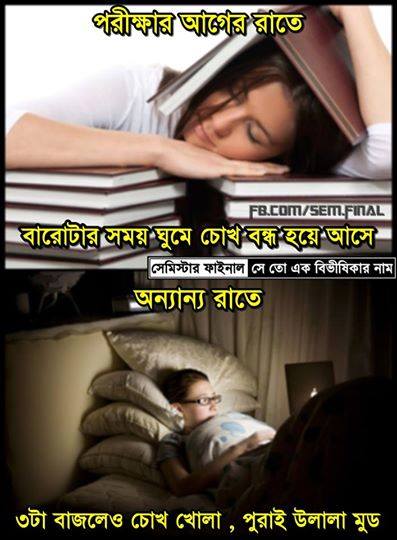
Caption: পরীক্ষার আগের রাতে বারোটার সময় ঘুমে চোখ বন্ধ হয়ে আসে অন্যান্য রাতে ৩টা বাজলেও চোখ খোলা, পুরাই উলালা মুড
Label: non-hate